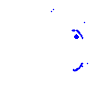
Particle: kaon